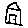
Label: house